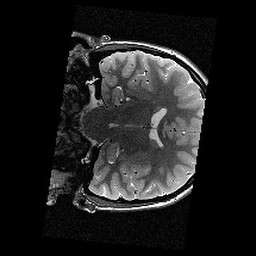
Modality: T2w
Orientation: coronal
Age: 12
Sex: female
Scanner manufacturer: siemens
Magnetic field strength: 3 T
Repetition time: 9.23 s
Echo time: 0.067 s